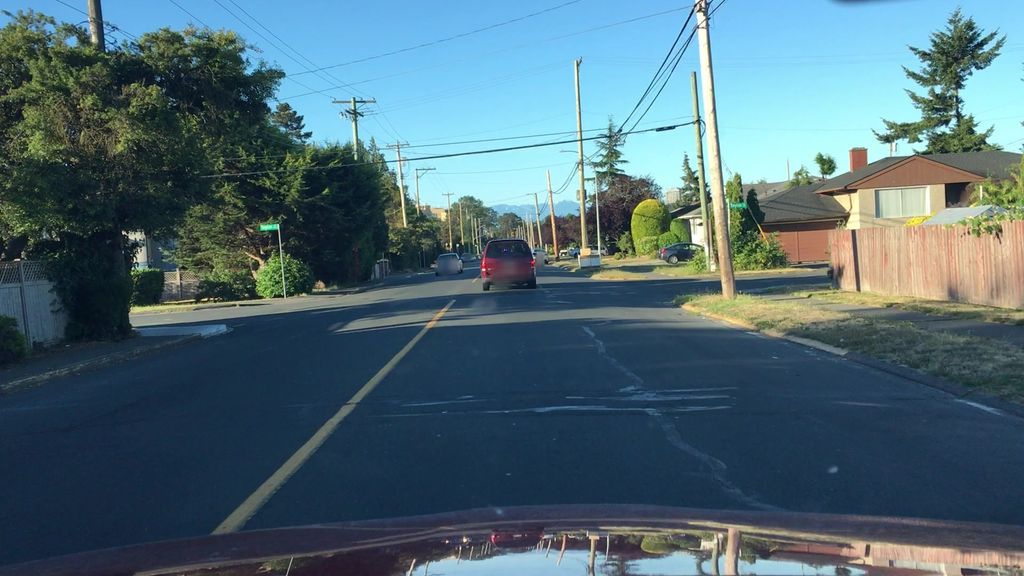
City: victoria